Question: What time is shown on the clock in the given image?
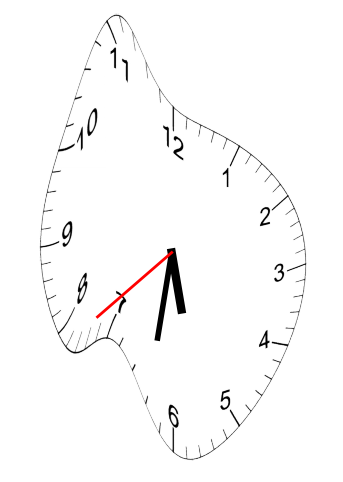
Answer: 05:31:38